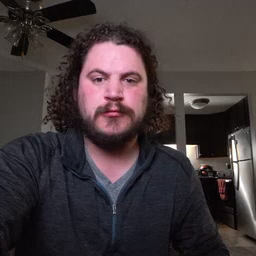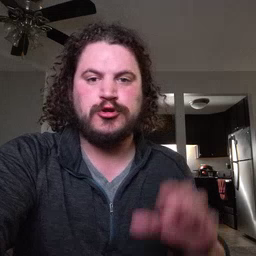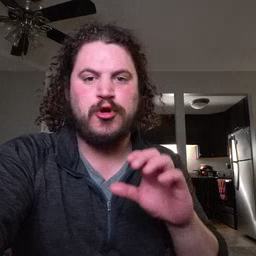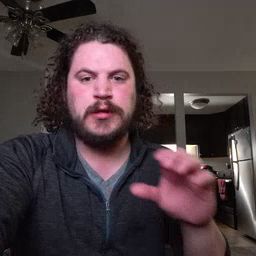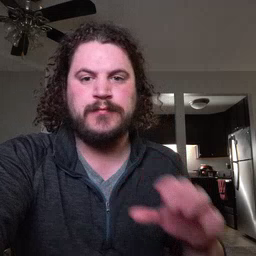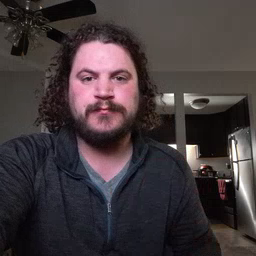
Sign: chocolate